Aerial crown-view tile of a tropical tree (Barro Colorado Island, Panama), acquired 20241112:
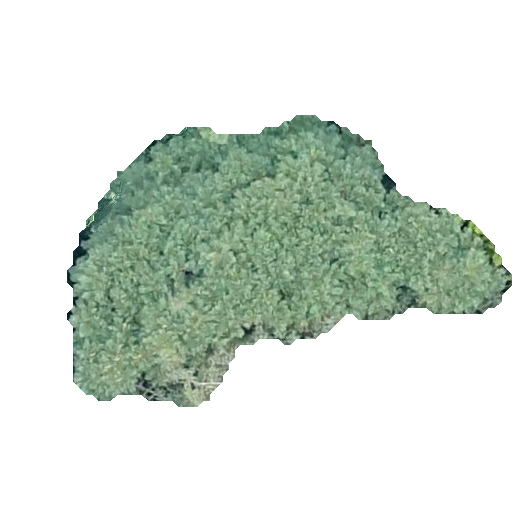
Species: Jacaranda copaia
GBIF accepted scientific name: Jacaranda copaia
Crown area: 123.685 m²